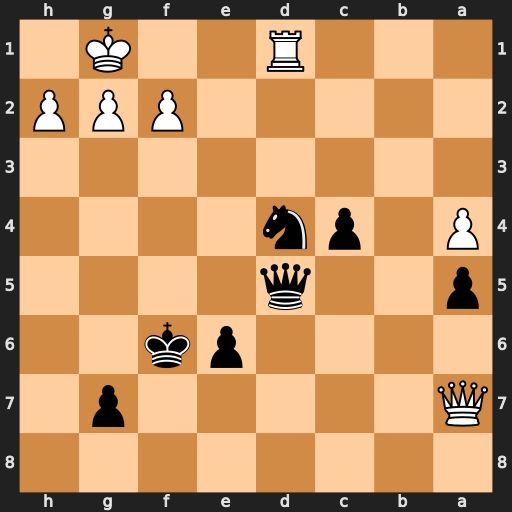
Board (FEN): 8/Q5p1/4pk2/p2q4/P1pn4/8/5PPP/3R2K1
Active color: b
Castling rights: -
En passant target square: -
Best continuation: Ne2+ Kf1 Qxd1#